Question: The 'media="print"'on my page is horrible and I want to improve it.
Basically, I want to improve the look of my page when my users print it out.
Rather than, hiding and showing a lot of items on my page on 'media="print"'.
I decided to hide my page completely, and load a PDF instead. The PDF that I made. I'm not sure if this is the best approach for this, but I find that save a lot of time, and still have a full control in term of showing/hiding objects.
---
'''
<body >
<span id="web">
<!-- My whole site structure -->
</span>
<span id="print"><iframe src="img/USER.pdf" width="100%" height="830" ></span>
</body>
'''
Within my '<body>', I have a PDF
'<span id="print"><iframe src="img/name.pdf" width="100%" height="830" ></span>'
I hide that PDF thoughout my whole page by doing :
'''
#print{
display: none;
}
'''
Then, when the user want to print my page out. I want to load this PDF back, and hide my whole site.
'''
/*Hide the whole page*/
#web{
display: none;
}
/*Show PDF back*/
#print{
display:block!important;
}
'''
---
It works, but unfortunately, it's only work in Safari.
Not Chrome, Not Firefox.
- - -
If there is anything else that I can provide, let me know.

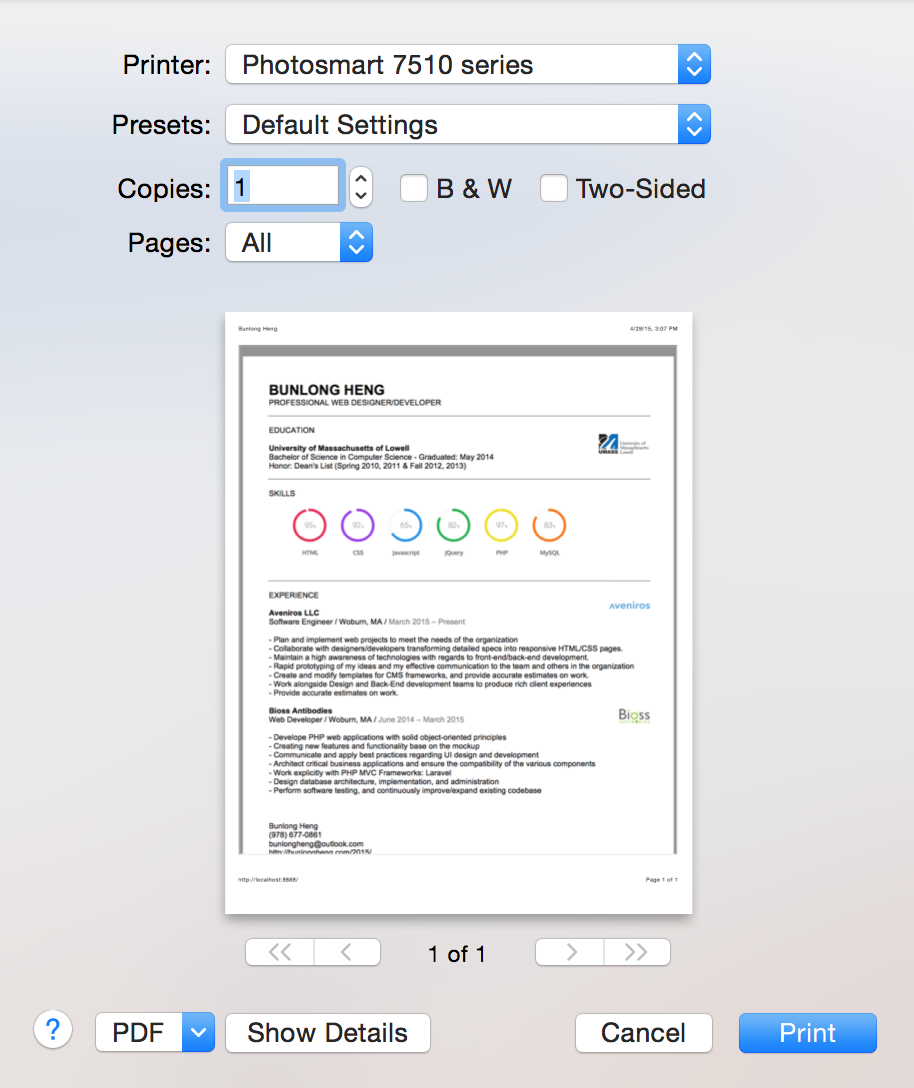
Answer: For those of you that like my approach and looking for a solution for this, Here is how I come up with. I convert my PDF to an image (.PNG).
---
# Adjust your HTML structure
Wrap them around a 'div' or 'span'.
'''
<span id="web">
<!-- Whole HTML structure -->
</span>
<span id="print" style="display: none;" >
<img src="img/Image.png" width="90%">
</span>
'''
---
# Link to a print stylesheet.
Add this to the top of your page.
'<link rel="stylesheet" media="print" href="css/print.css" />'
---
# Recap
I hide my image as a start.
'''
'<span id="print" style="display: none;" ><img src="img/Image.png" width="90%"></span>'
'''
Then, I show it back when the user is in the print mode, another word 'media =print', then my print.css will kick in.
'''
/*Hide the whole page*/
#web{
display: none;
}
/*Show Image back*/
#print{
display:block!important;
background-color: white;
}
'''
# Result
When the user trying to print, now they should see something like this :

This should work on any browsers, since it just an image.